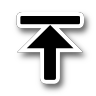
Cursor type: resize_n
OS/theme: linux-adwaita
Variant: default